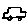
Label: car